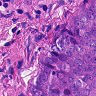
Metastatic tissue present: yes